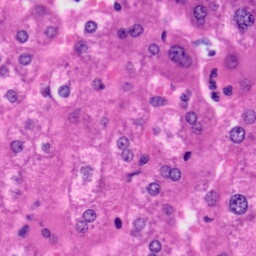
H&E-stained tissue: Liver